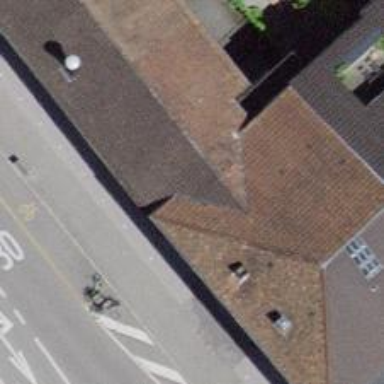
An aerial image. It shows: Restaurant.